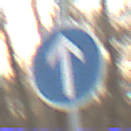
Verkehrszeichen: VorgeschriebeneFahrtrichtungGeradeaus
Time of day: SunriseSunset
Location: Outdoor (Nature)
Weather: PartlyCloudy
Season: NotSpecified
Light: Natural